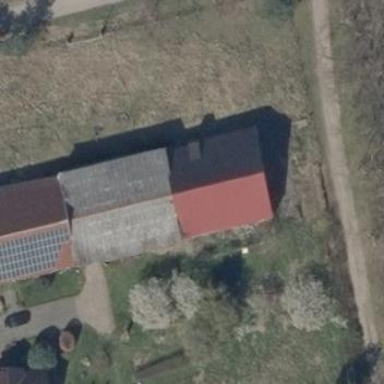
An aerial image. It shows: Farm auxiliary building.